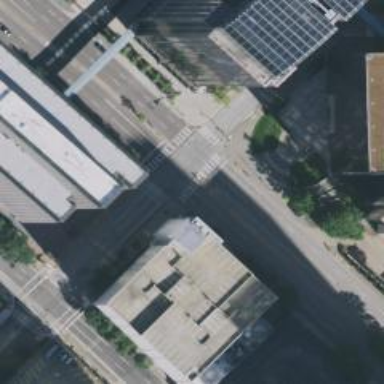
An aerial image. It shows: Secondary road with separate asphalt sidewalk.